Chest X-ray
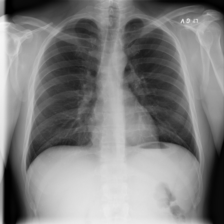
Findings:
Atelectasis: negative
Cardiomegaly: negative
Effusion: negative
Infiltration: negative
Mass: negative
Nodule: negative
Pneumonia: negative
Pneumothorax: negative
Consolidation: negative
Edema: negative
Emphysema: negative
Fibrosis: negative
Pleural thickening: negative
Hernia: negative